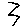
Label: zigzag